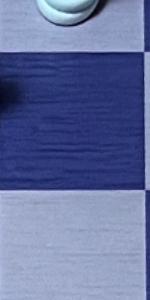
Label: Empty